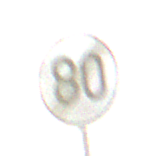
Verkehrszeichen: EndeGeschwindigkeit80
Umgebung: Outdoor, Nature
Tageszeit: SunriseSunset
Wetter: PartlyCloudy
Licht: Natural
Jahreszeit: NotSpecified
Kontrast: HighContrast